Interaction volume radius: 5 \u00c5
Interaction volume height: 15 \u00c5
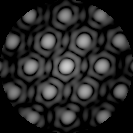
Disorder parameter: 0.08295